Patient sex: M
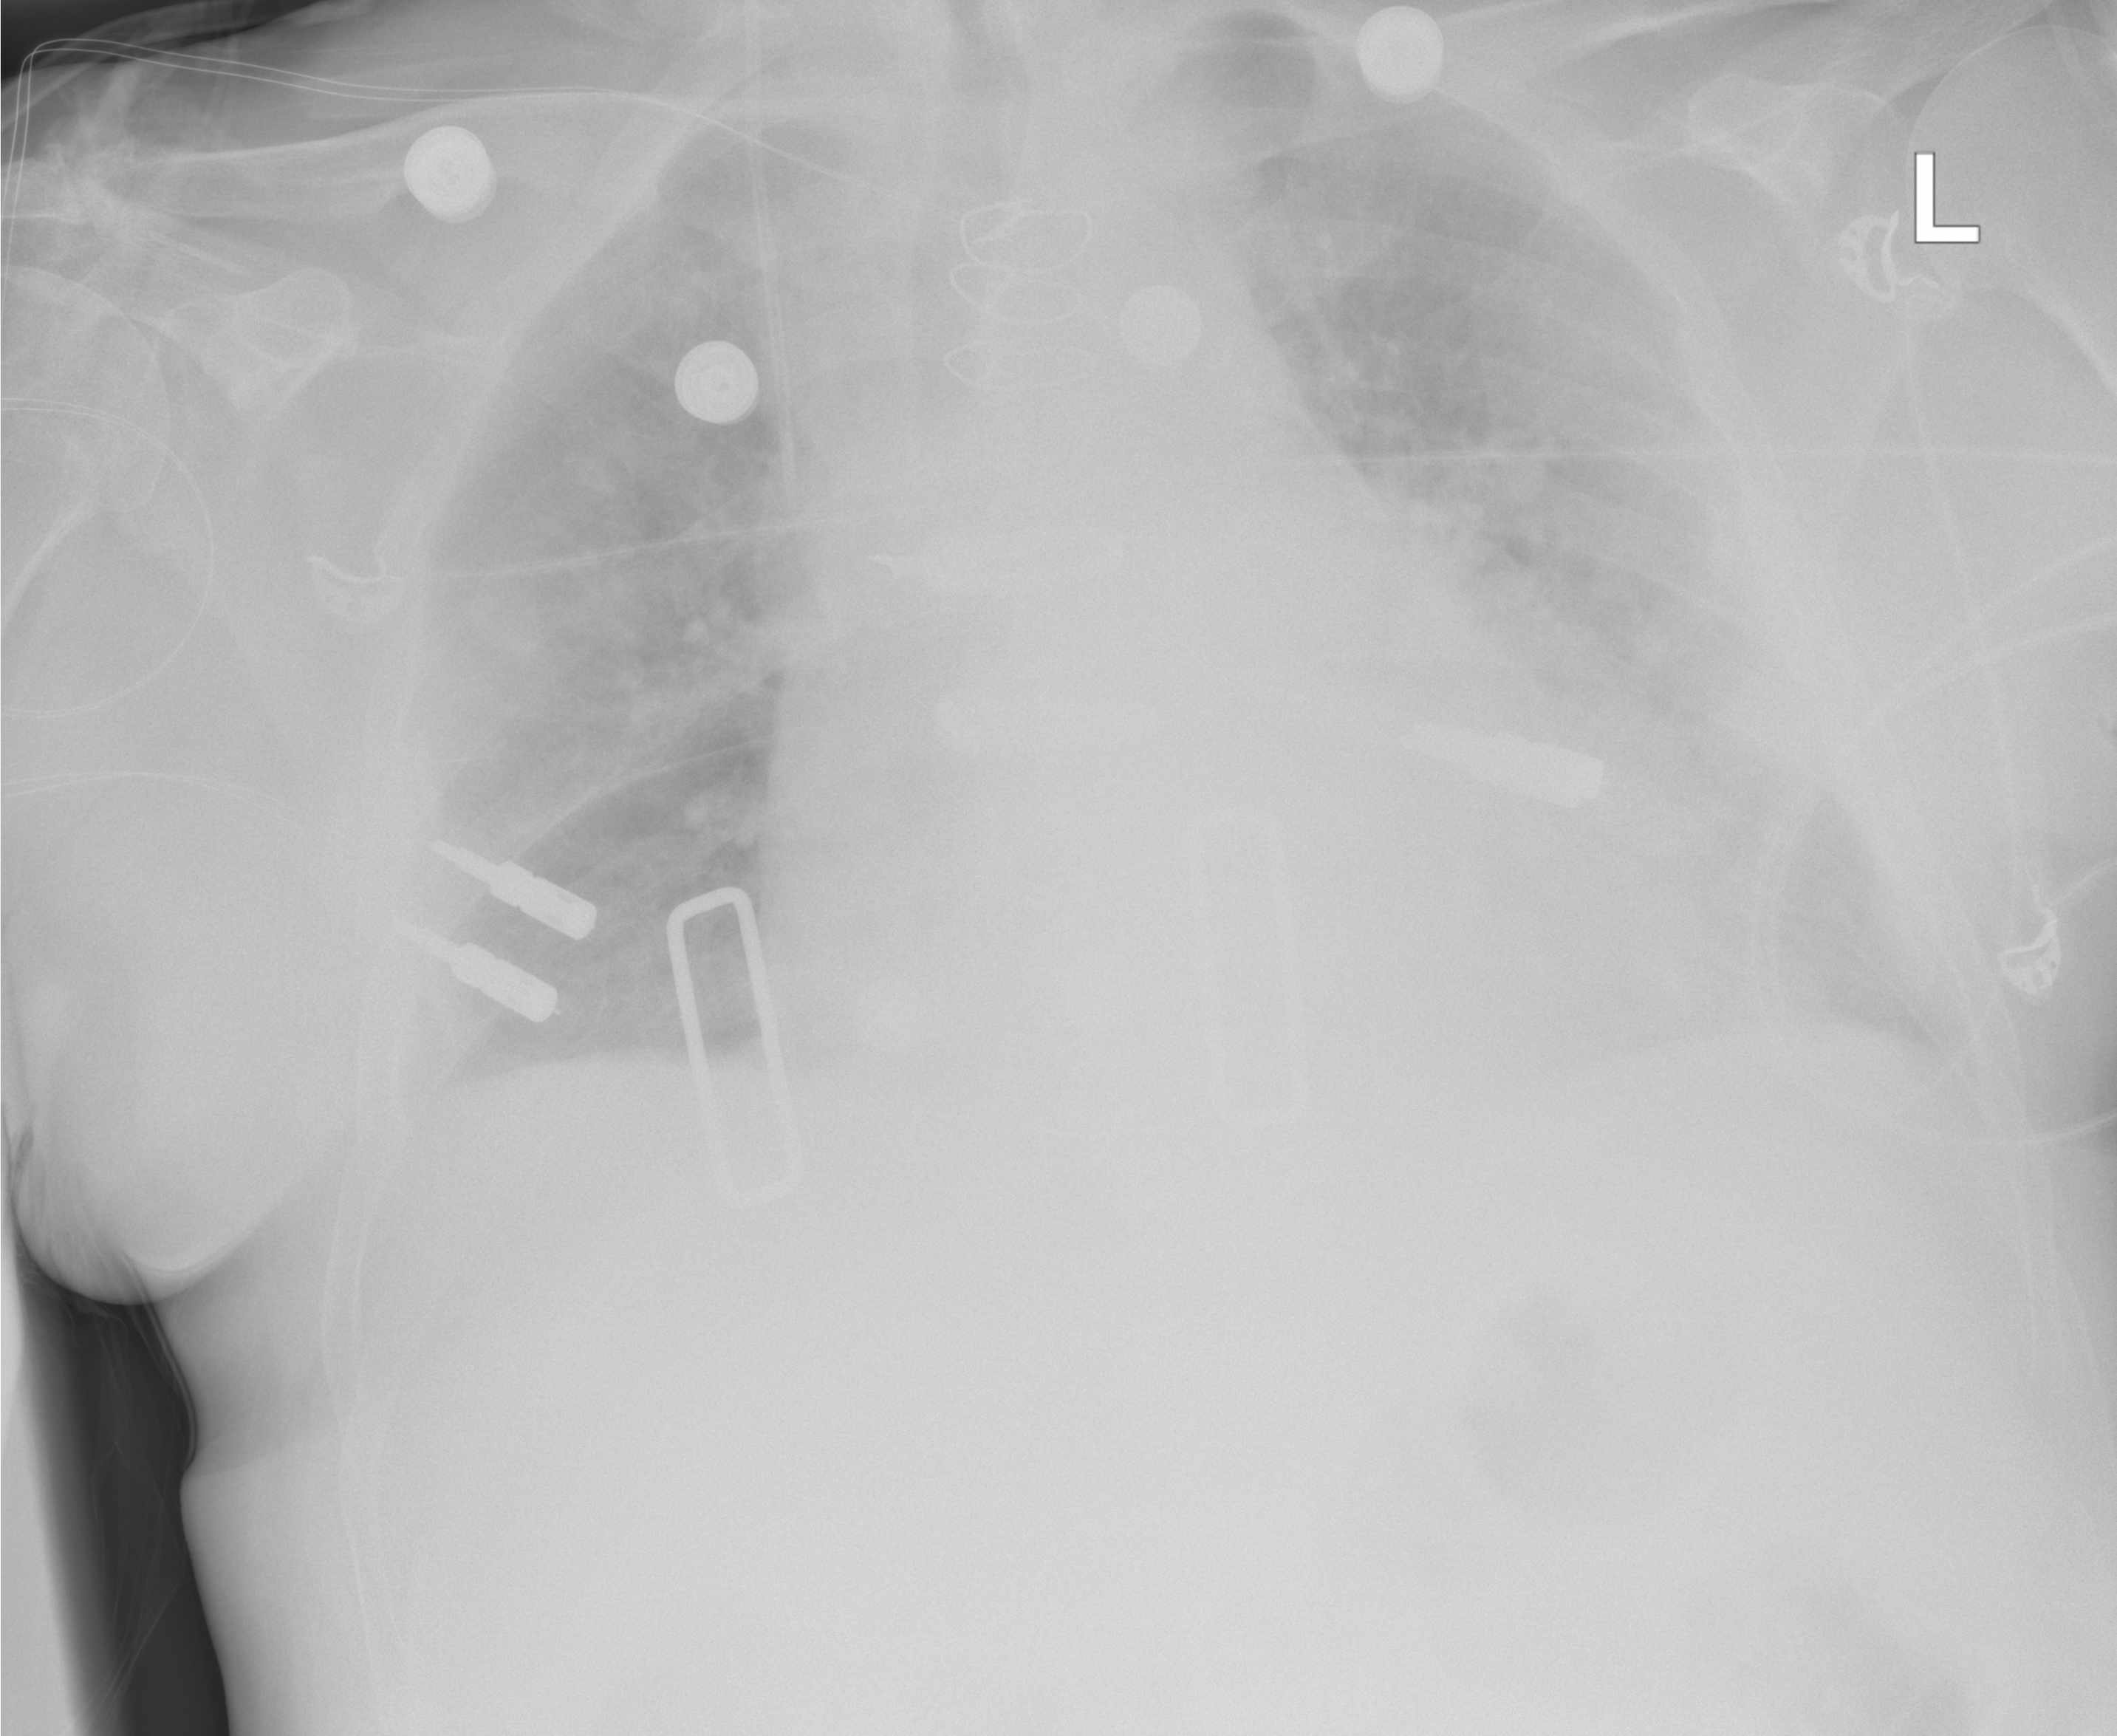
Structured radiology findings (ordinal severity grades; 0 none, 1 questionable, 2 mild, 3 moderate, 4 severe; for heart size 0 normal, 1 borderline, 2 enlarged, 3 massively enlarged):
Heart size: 2
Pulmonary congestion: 3
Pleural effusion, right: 2
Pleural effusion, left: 2
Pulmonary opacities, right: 2
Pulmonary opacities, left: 2
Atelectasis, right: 2
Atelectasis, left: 2